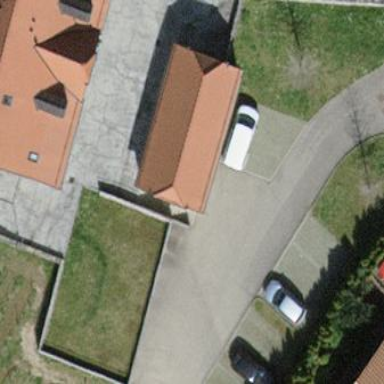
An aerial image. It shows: Shed.